Question: I wanted to make a simple linear model ('lm()') without intercept coefficient so I put '-1' in my model formula as in the following example. The problem is that the R-squared return by 'summary(myModel)' seems to be overestimated. 'lm()', 'summary()' and '-1' are among the very classic function/functionality in R. Hence I am a bit surprised and I wonder if this is a bug or if there is any reason for this behaviour.
Here is an example:
'''
x <- rnorm(1000, 3, 1)
mydf <- data.frame(x=x, y=1+x+rnorm(1000, 0, 1))
plot(y ~ x, mydf, xlim=c(-2, 10), ylim=c(-2, 10))
mylm1 <- lm(y ~ x, mydf)
mylm2 <- lm(y ~ x - 1, mydf)
abline(mylm1, col="blue") ; abline(mylm2, col="red")
abline(h=0, lty=2) ; abline(v=0, lty=2)
r2.1 <- 1 - var(residuals(mylm1))/var(mydf$y)
r2.2 <- 1 - var(residuals(mylm2))/var(mydf$y)
r2 <- c(paste0("Intercept - r2: ", format(summary(mylm1)$r.squared, digits=4)),
paste0("Intercept - manual r2: ", format(r2.1, digits=4)),
paste0("No intercept - r2: ", format(summary(mylm2)$r.squared, digits=4)),
paste0("No intercept - manual r2: ", format(r2.2, digits=4)))
legend('bottomright', legend=r2, col=c(4,4,2,2), lty=1, cex=0.6)
'''

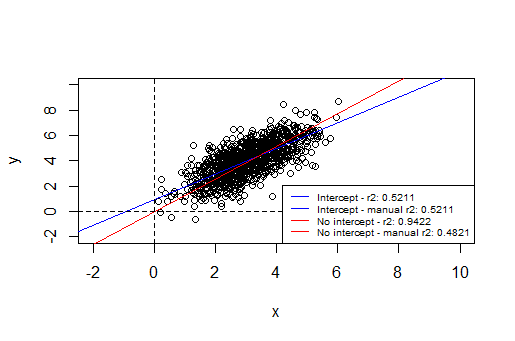
Answer: Your formula is wrong. Here is what I do in 'fastLm.R' in <URL> when computing the summary:
'''
## cf src/library/stats/R/lm.R and case with no weights and an intercept
f <- object$fitted.values
r <- object$residuals
mss <- if (object$intercept) sum((f - mean(f))^2) else sum(f^2)
rss <- sum(r^2)
r.squared <- mss/(mss + rss)
df.int <- if (object$intercept) 1L else 0L
n <- length(f)
rdf <- object$df
adj.r.squared <- 1 - (1 - r.squared) * ((n - df.int)/rdf)
'''
There are two places where you need to keep track of whether there is an intercept or not.